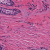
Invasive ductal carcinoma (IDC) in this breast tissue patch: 0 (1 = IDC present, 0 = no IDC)